Brain MRI, t2w sequence, axial 2D slice.
Patient: age 23, sex F, weight 78 kg, height 1.78 m
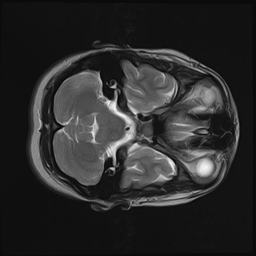